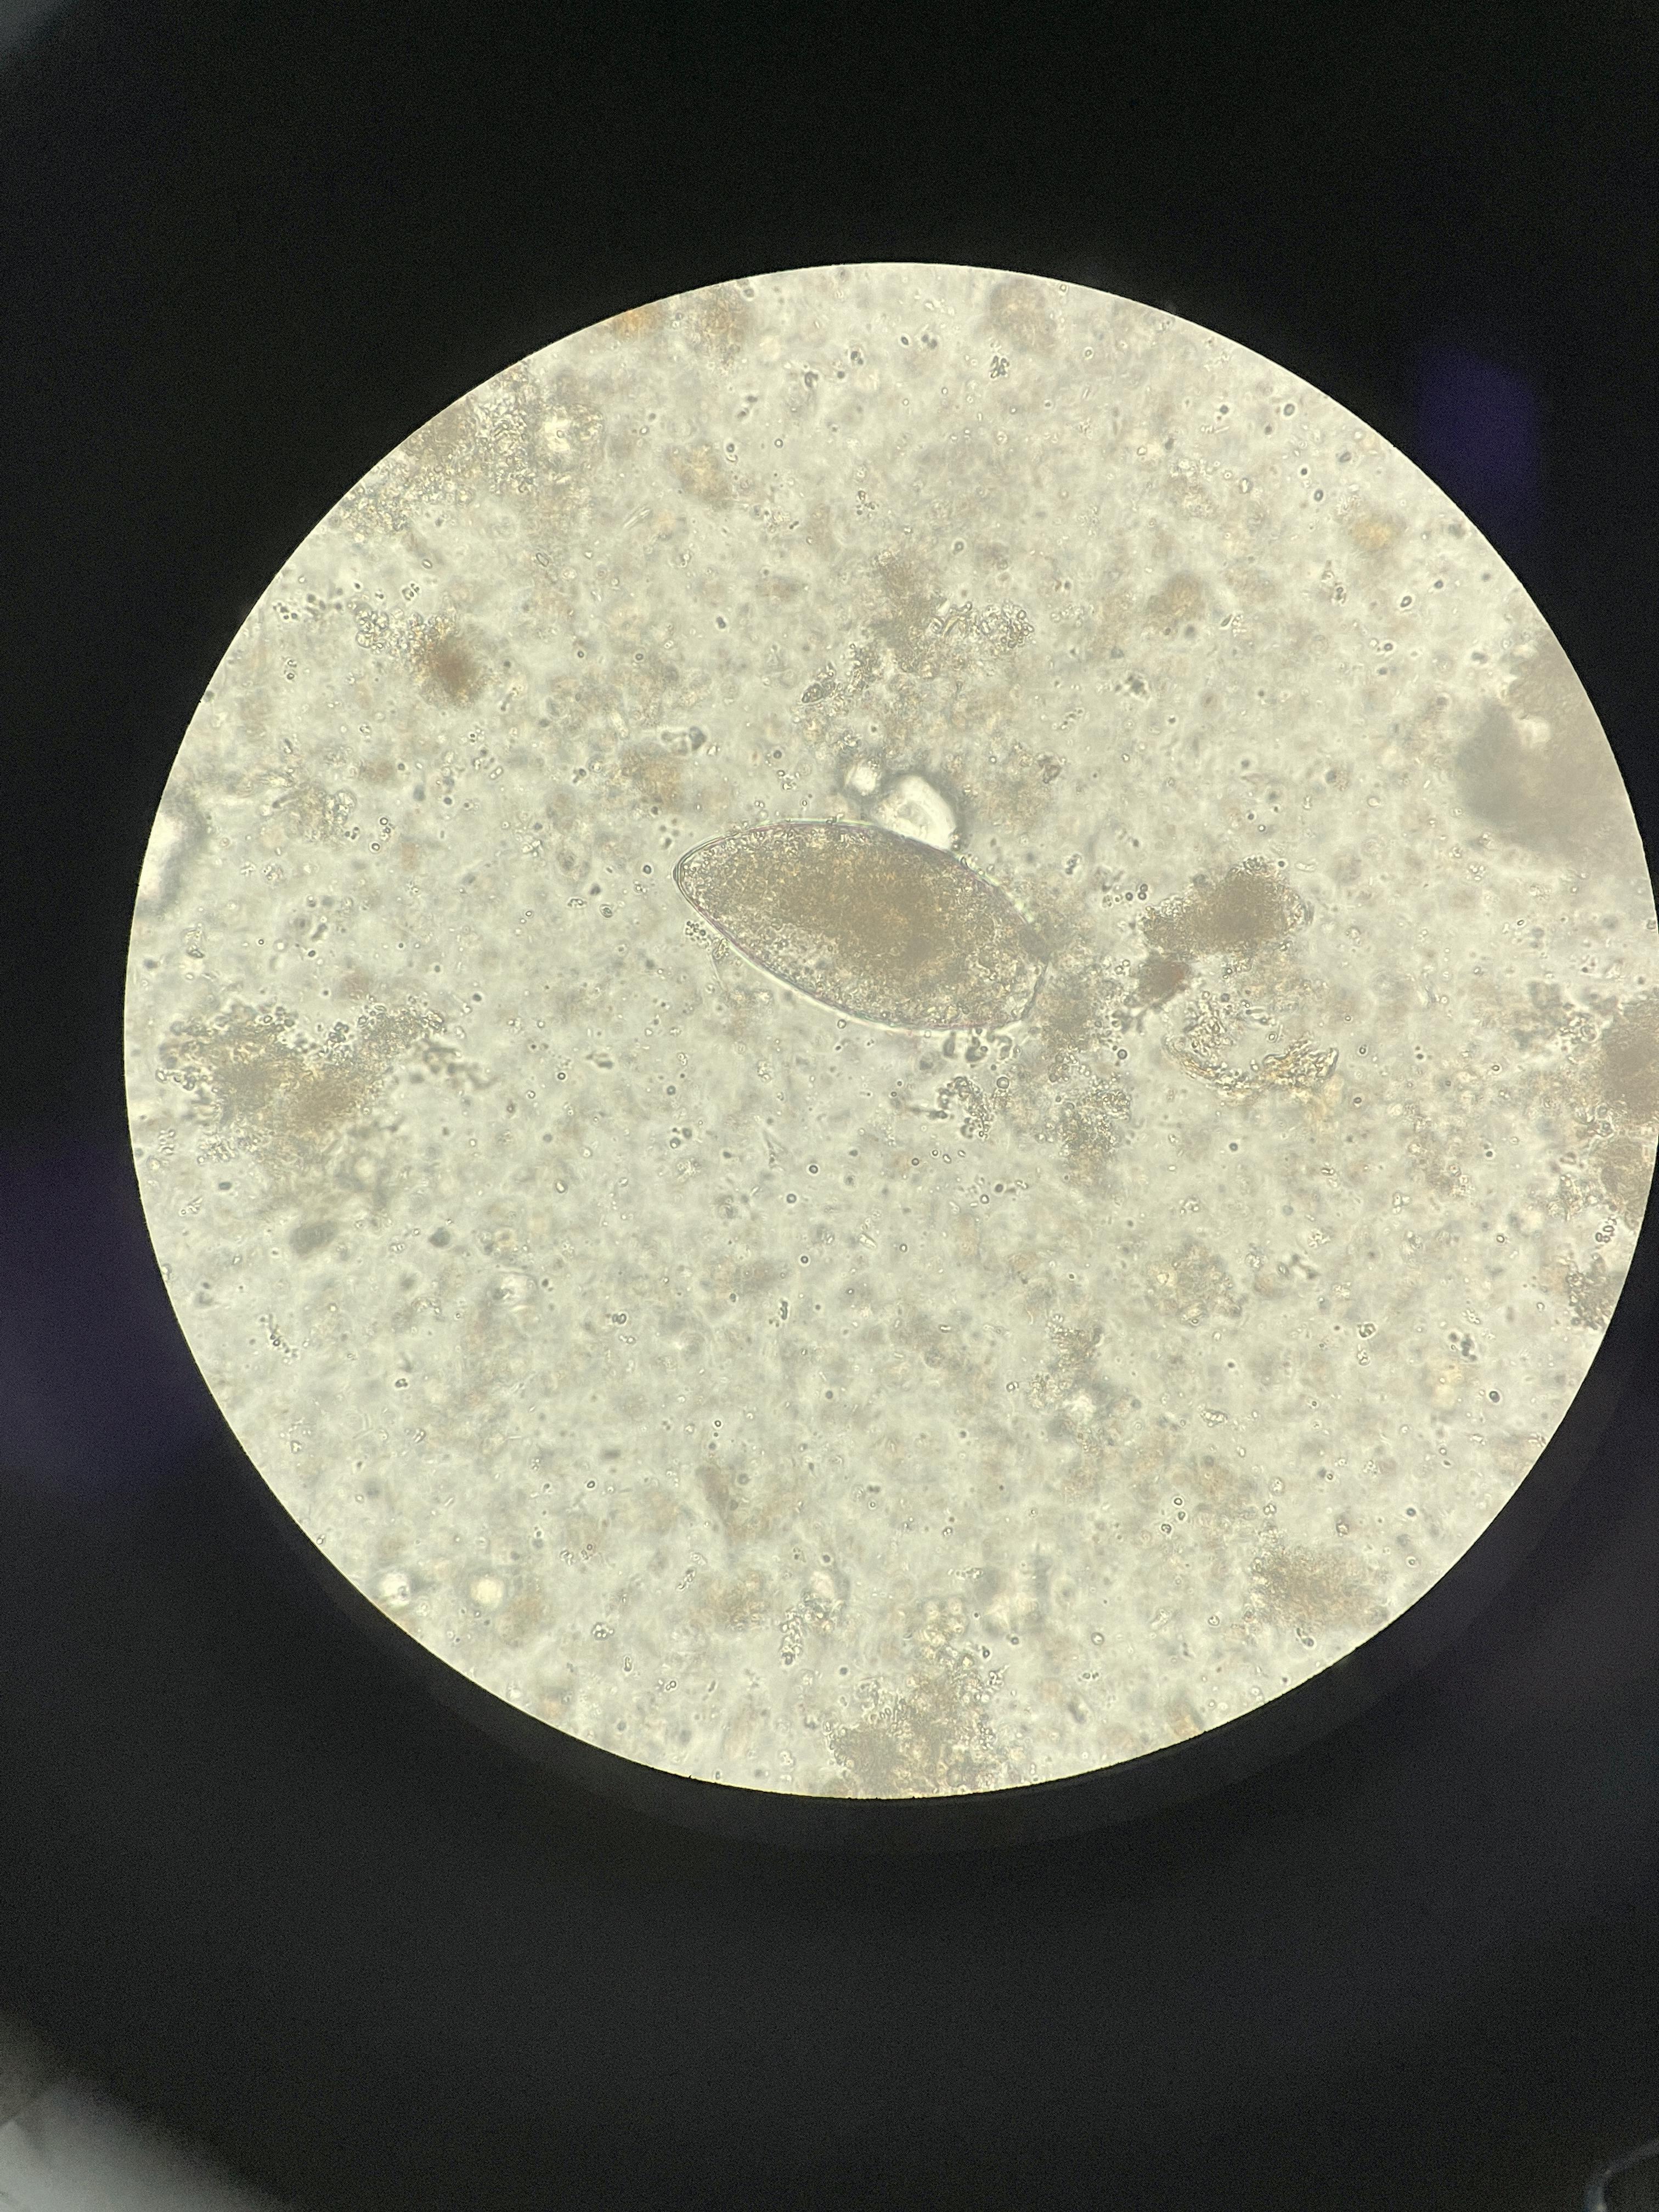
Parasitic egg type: Fasciolopsis buski